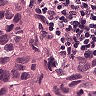
Metastatic tissue present: yes